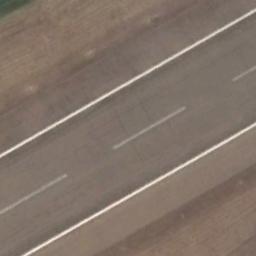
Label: runway